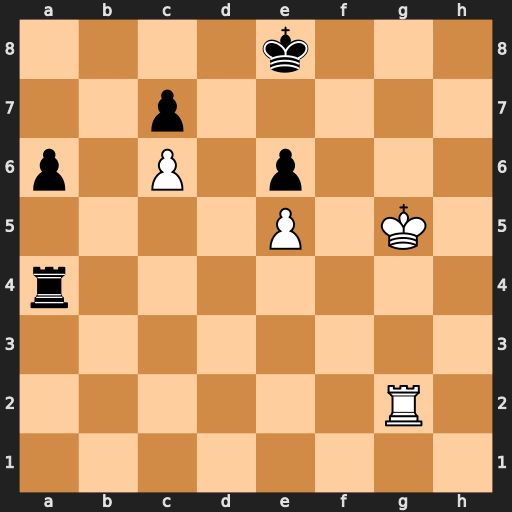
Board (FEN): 4k3/2p5/p1P1p3/4P1K1/r7/8/6R1/8
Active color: w
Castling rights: -
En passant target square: -
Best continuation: Kf6 Rf4+ Kxe6